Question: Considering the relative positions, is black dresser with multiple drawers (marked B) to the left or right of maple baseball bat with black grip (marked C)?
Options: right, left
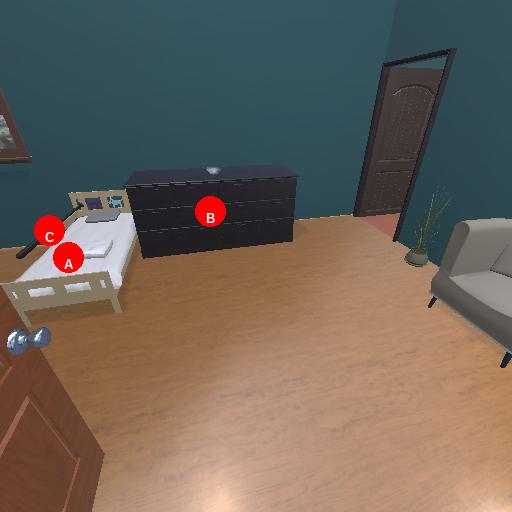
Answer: right